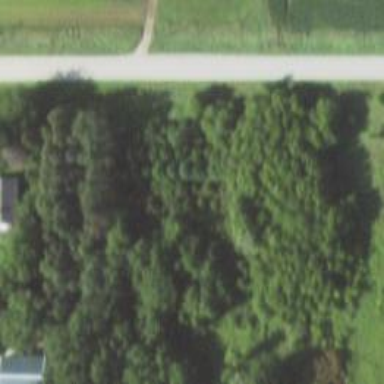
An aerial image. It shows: Row of trees in natural setting.